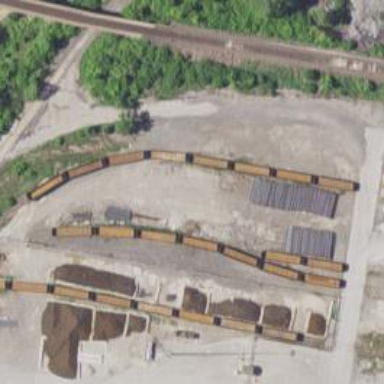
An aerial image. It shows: Railway siding for service.